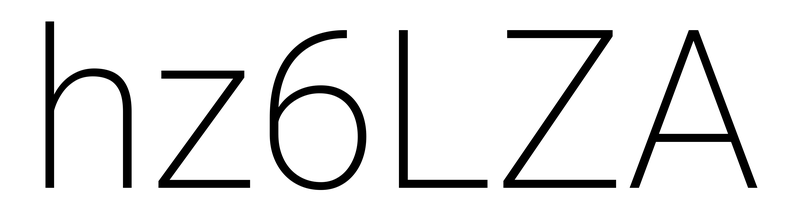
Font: Roboto_ExtraLight